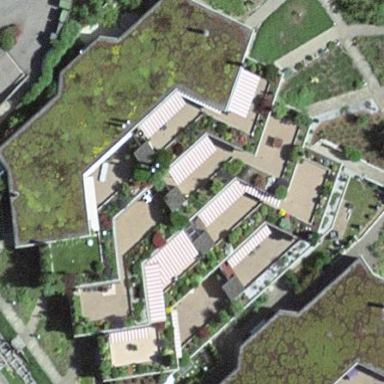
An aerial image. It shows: Terrace building.